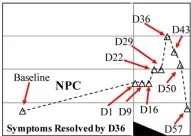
Concussion case 2: persisted symptoms. X axis is days before and after concussion, with day 0 being the day of concussion. (A): clinical assessment of near point of convergence (NPC) (Delta).
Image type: chart (chart)